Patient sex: M
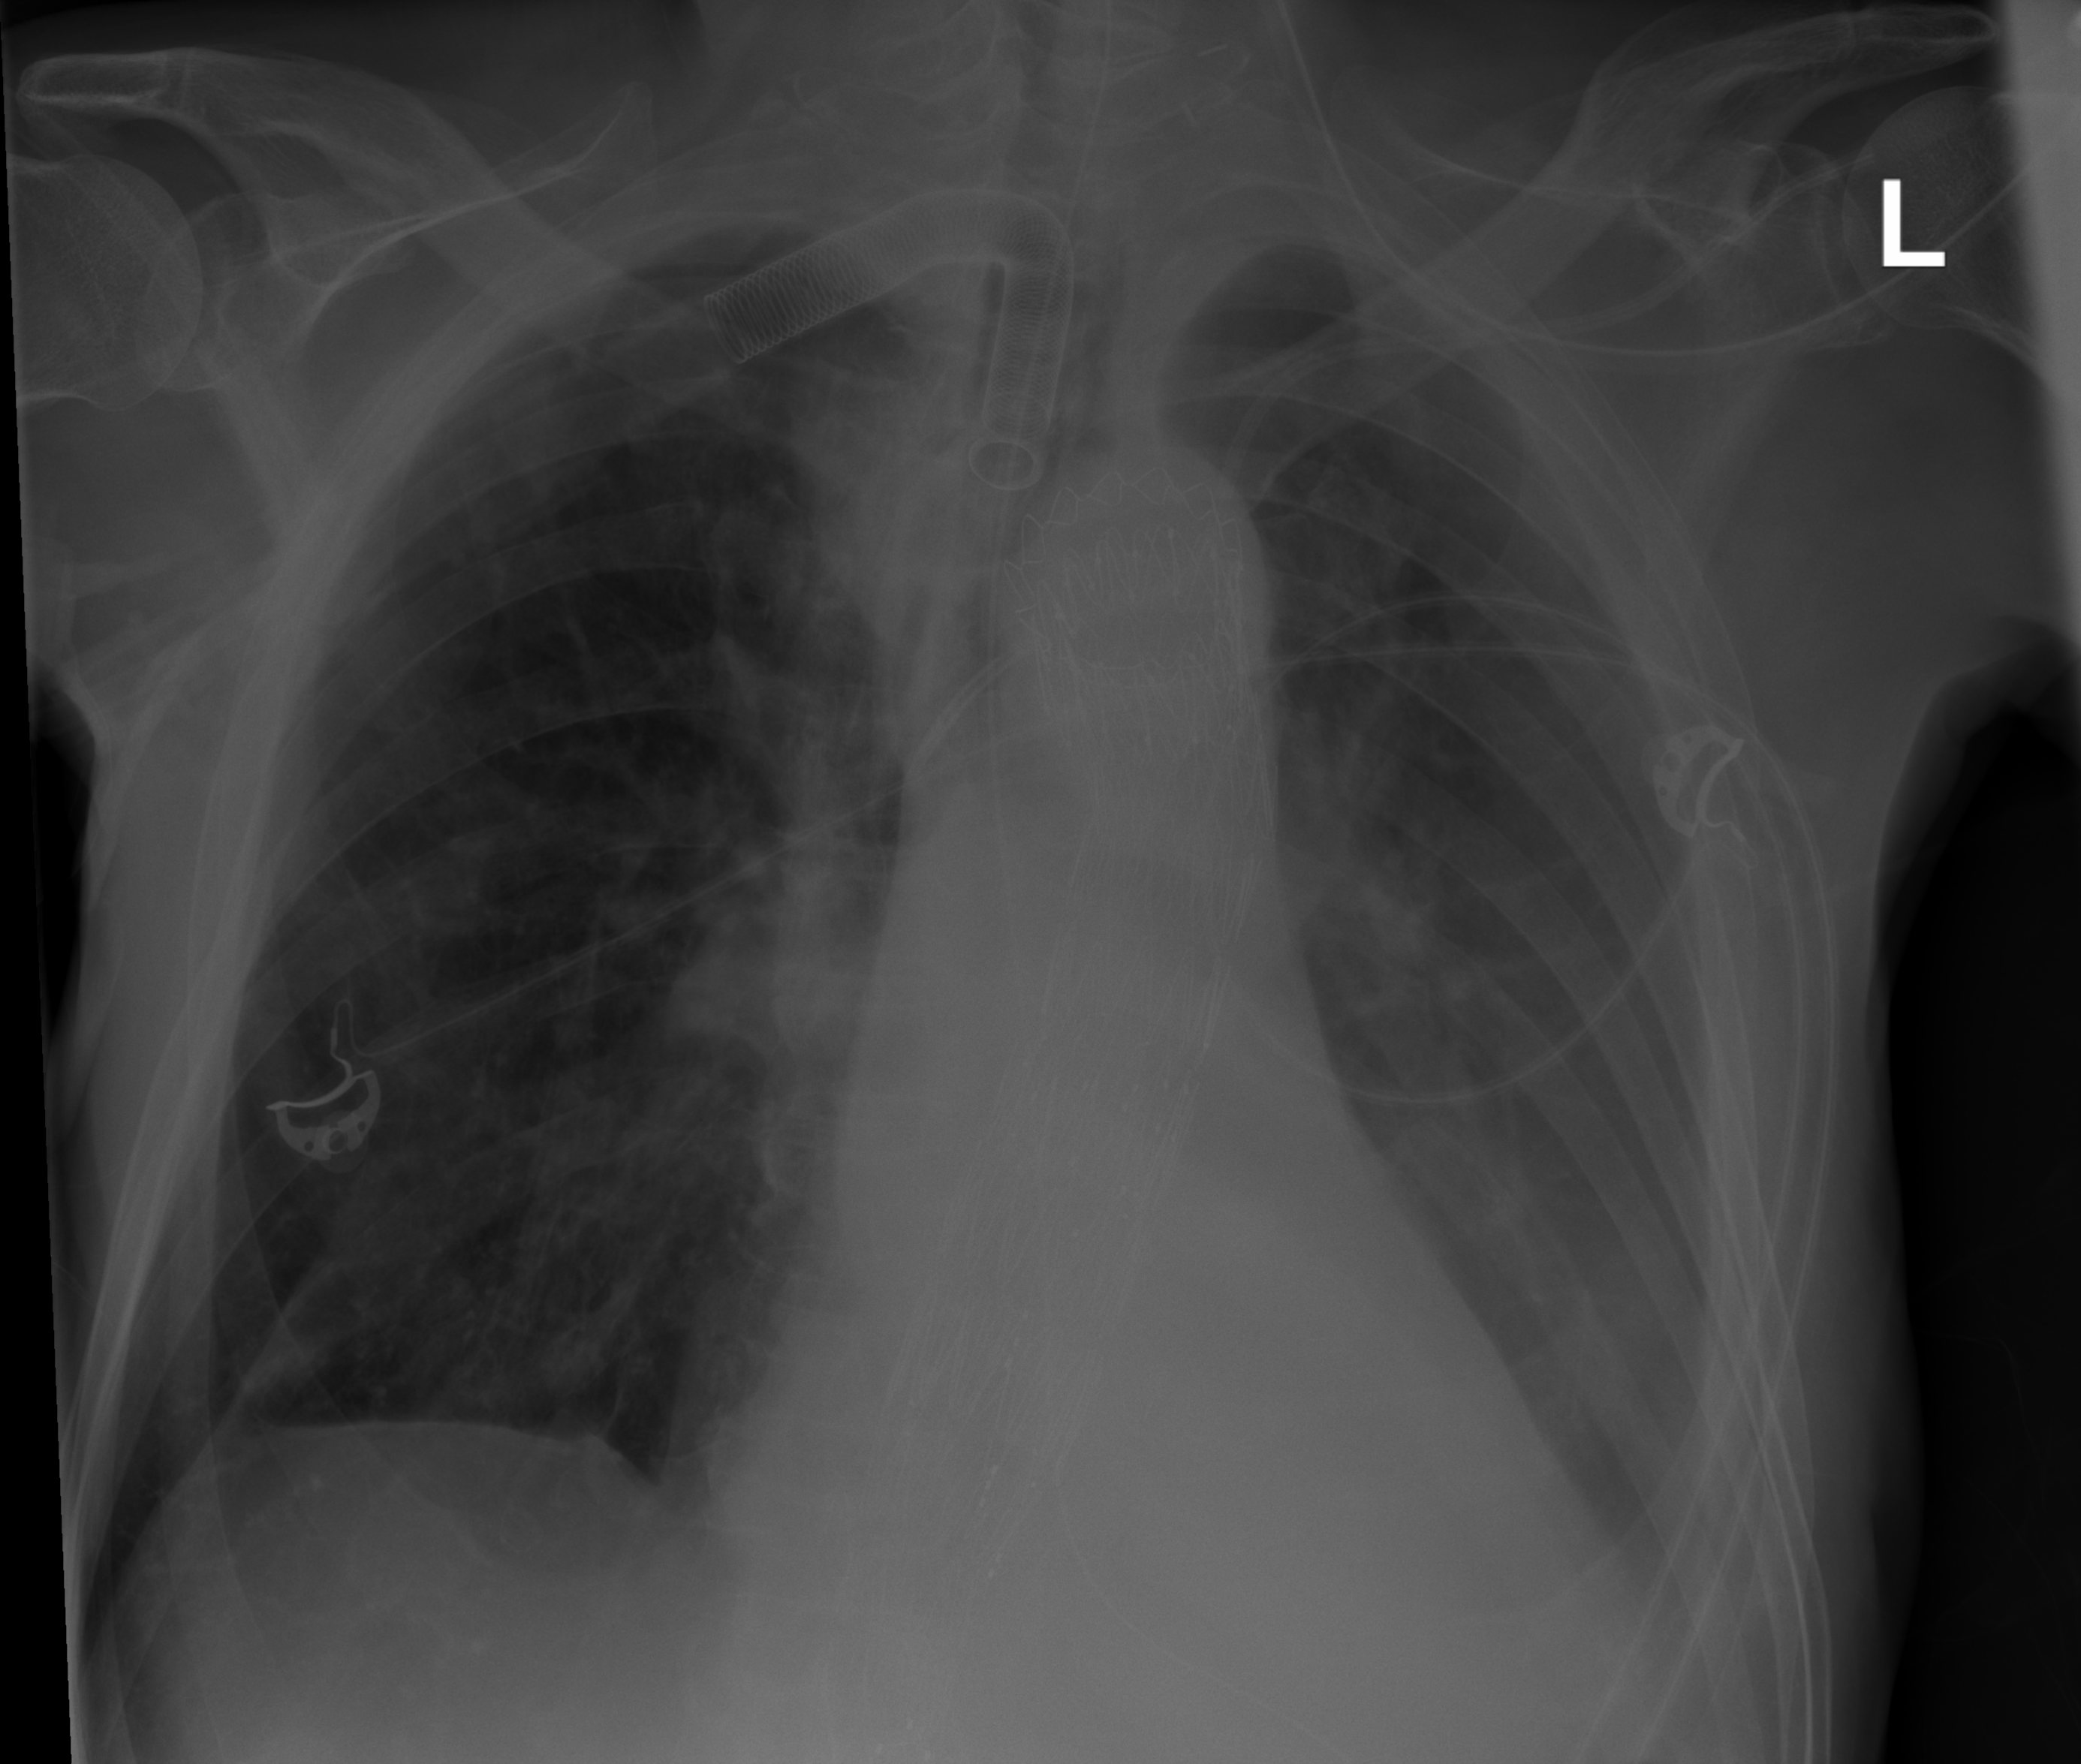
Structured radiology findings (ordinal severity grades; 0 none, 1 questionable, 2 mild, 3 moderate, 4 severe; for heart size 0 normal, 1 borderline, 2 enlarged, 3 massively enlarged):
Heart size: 2
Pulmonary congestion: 2
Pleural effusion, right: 0
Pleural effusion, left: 2
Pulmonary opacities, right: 1
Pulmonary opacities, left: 1
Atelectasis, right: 2
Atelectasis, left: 2